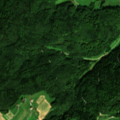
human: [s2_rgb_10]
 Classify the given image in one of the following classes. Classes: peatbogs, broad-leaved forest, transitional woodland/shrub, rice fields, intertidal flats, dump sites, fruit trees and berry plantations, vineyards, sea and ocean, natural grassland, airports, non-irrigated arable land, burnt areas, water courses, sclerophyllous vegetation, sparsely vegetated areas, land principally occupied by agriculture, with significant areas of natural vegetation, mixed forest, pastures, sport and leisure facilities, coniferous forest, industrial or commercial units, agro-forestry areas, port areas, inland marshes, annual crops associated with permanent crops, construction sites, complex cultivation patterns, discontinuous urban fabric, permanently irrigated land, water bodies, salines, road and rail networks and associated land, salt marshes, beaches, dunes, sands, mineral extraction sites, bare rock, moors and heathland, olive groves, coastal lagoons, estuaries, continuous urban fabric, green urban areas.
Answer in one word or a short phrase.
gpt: non-irrigated arable land, mixed forest